Question: What is the reading of the measurement in the image?
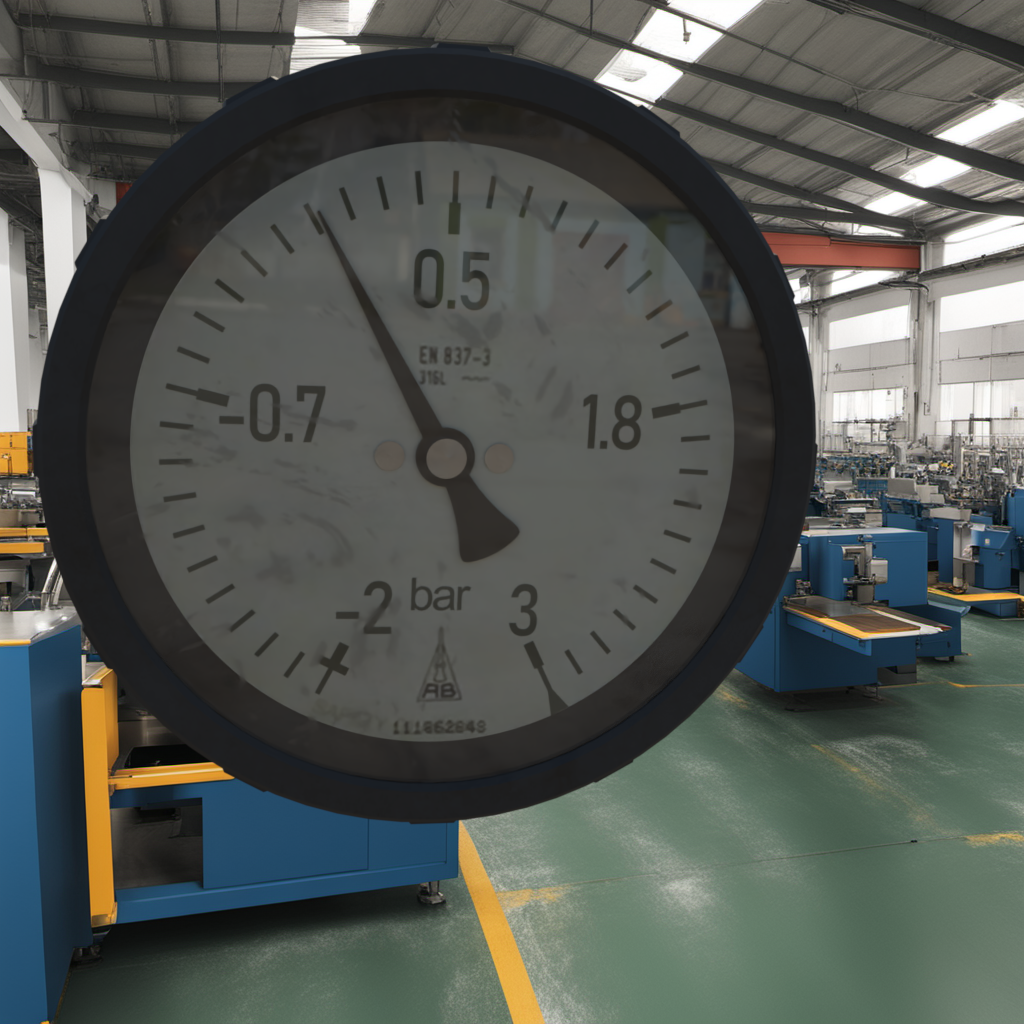
Answer: The result is 0.01
Question: What is the reading range of this measurement?
Answer: The range is from -2 to 3
Question: What is the minimum and maximum value range of the measurement in the image?
Answer: The minimum value is -2 and the maximum value is 3